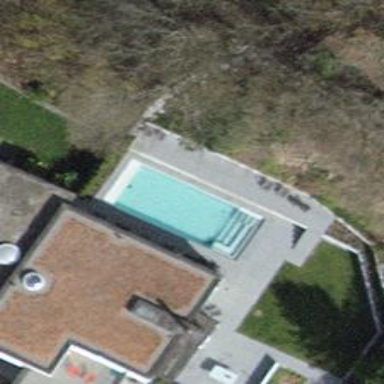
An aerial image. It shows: Swimming pool located in leisure land.